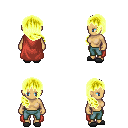
a pixel art fantasy rpg character, female body template, human, tanned skin, maroon cape, teal pants, gold right-swept hairstyle, gray slippers, four views (front, back, left, right), 2x2 character sprite sheet, small pixel art, hard edges, no anti-aliasing